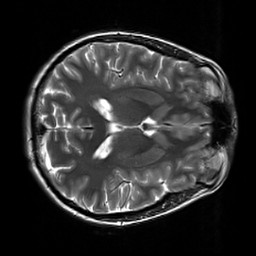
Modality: T2w
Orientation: axial
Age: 29
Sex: female
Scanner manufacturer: siemens
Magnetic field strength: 3 T
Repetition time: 7 s
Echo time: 0.09 s